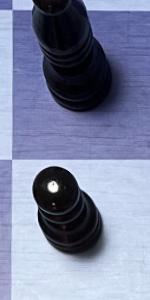
Label: Pawn_Black